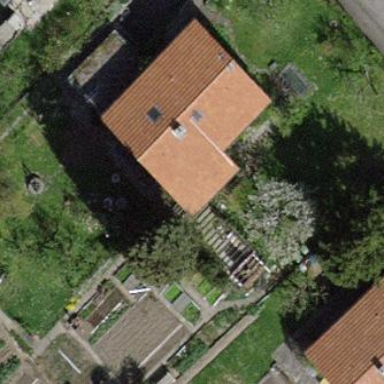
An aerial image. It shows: Garden surrounded by fence.